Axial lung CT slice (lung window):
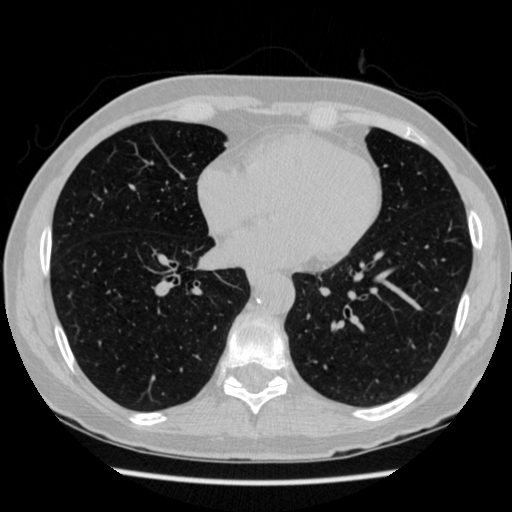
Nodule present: no